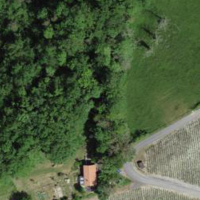
EUNIS habitat code: 41
Species observed at this site:
Sturnus vulgaris
Garrulus glandarius